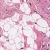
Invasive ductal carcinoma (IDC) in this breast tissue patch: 1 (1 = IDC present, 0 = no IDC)